Current action and preconditions to check: trajectory_clear

Your task: For each precondition in the list above, predict whether it will hold at this action.

Consider the current scene as observed from the mobile robot's camera, and analyze the predicted future states of all dynamic agents (e.g., people, animals, vehicles, or any moving entities) within the NEXT SECOND.

IMPORTANT: Only answer "very likely" if you are absolutely certain—based on strong, clear evidence—that a dynamic agent will violate the precondition in the predicted future state. Do NOT answer "very likely" for unlikely, ambiguous, or low-probability risks.

Ask yourself for each precondition: Is there a high probability, with clear and convincing evidence, that the predicted future states of any dynamic agent will interfere with the predicted future state of the currently executing action within the NEXT SECOND, causing that precondition to fail?

Assess the risk level based on these predictions. Use "likely" or "very likely" if motions create a clear risk of interference.

Use "neutral" or "improbable" if agents are nearby but their predicted paths are clearly diverging or non-conflicting.

Failure Risk Categories: "very improbable", "improbable", "neutral", "likely", "very likely"

Answer Format: Output ONLY the probability_of_failure value from these categories: "very improbable", "improbable", "neutral", "likely", "very likely"

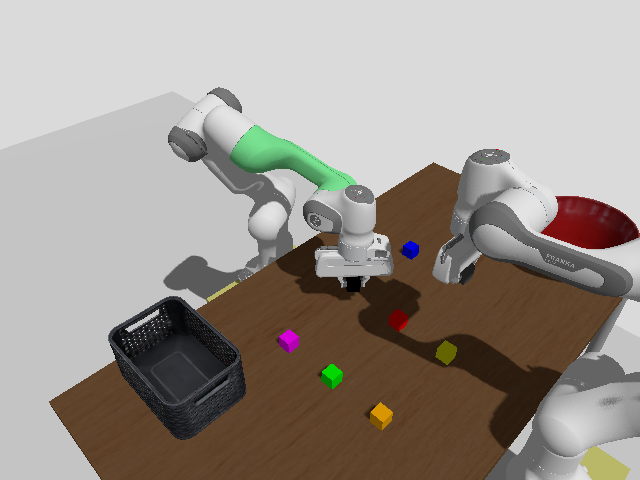

Answer: very improbable